Question: Using the telerik control as in the picture below playing with their demo website:
<URL>

It acts weird, I cannot type AM or PM, I need to set some sort of mask that allows me to also "TYPE" the AM or PM the same way I type its time section with keyboard.
Any ideas?
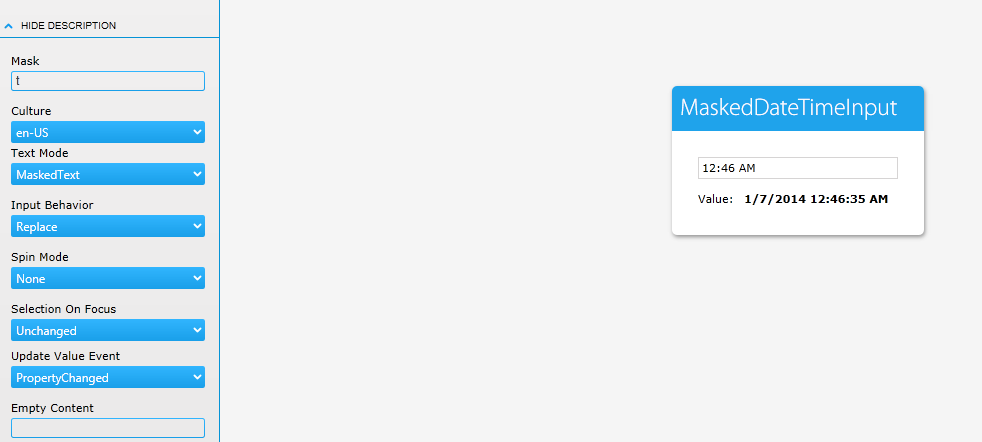
Answer: Changing the mask to 'dd-MM-yyyy hh:mm:ss tt' includes the AM/PM part. You don't appear to be able to type AM or PM however using the cursor keys you can switch between the two.